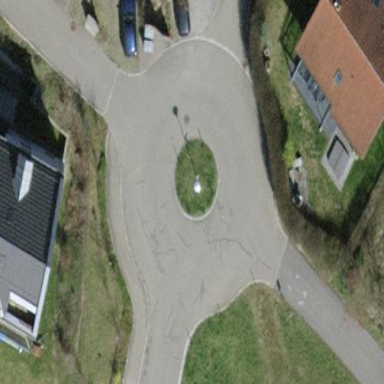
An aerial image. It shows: Roundabout on residential road with asphalt surface.